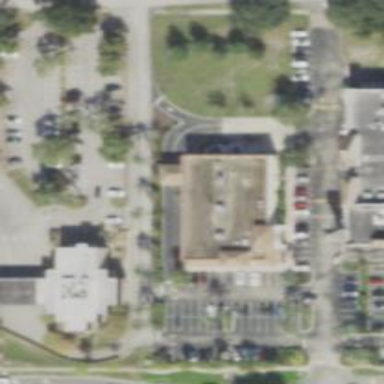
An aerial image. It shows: Pharmacy providing healthcare services.